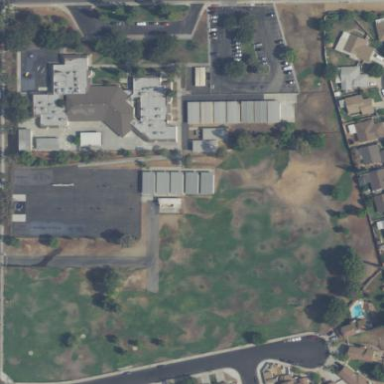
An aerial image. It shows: School.